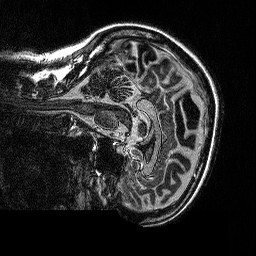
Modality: MP2RAGE
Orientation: sagittal
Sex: female
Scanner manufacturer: siemens
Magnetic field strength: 3 T
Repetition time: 5 s
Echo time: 0.00292 s